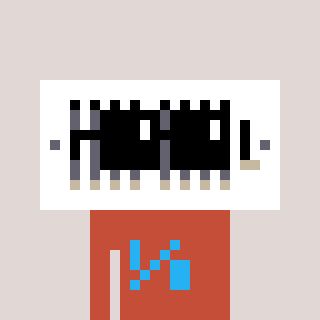
a pixel art character with square black sunglasses, a vent-shaped head and a rust-colored body on a warm background